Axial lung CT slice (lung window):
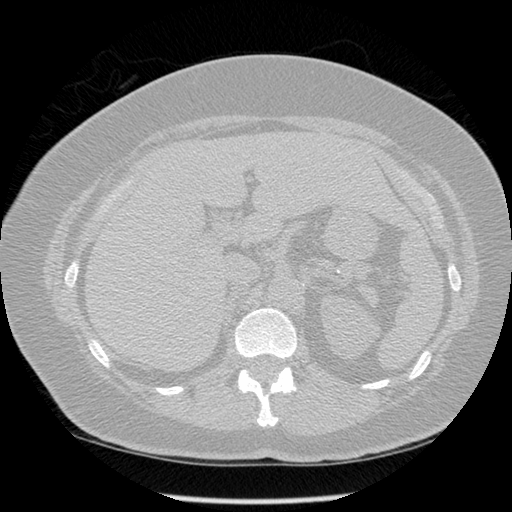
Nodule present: no